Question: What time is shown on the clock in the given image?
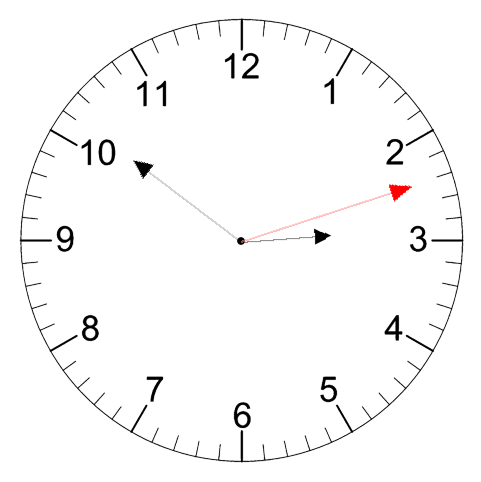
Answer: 02:51:12